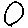
Label: circle